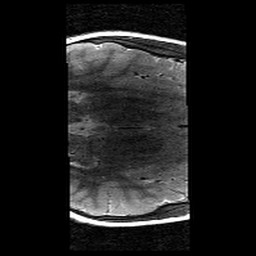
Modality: T2w
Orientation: axial
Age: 9
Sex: male
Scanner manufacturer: siemens
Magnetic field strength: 3 T
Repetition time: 9.23 s
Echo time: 0.067 s